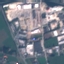
Land use / land cover class: Industrial